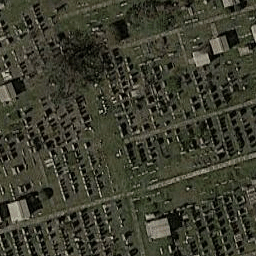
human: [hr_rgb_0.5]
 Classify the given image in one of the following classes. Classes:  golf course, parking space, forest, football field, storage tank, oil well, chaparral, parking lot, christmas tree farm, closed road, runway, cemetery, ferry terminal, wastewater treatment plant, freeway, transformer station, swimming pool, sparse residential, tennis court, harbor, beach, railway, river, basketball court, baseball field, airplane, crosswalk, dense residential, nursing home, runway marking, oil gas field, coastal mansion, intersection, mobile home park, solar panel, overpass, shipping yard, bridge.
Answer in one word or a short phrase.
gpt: cemetery